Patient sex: F
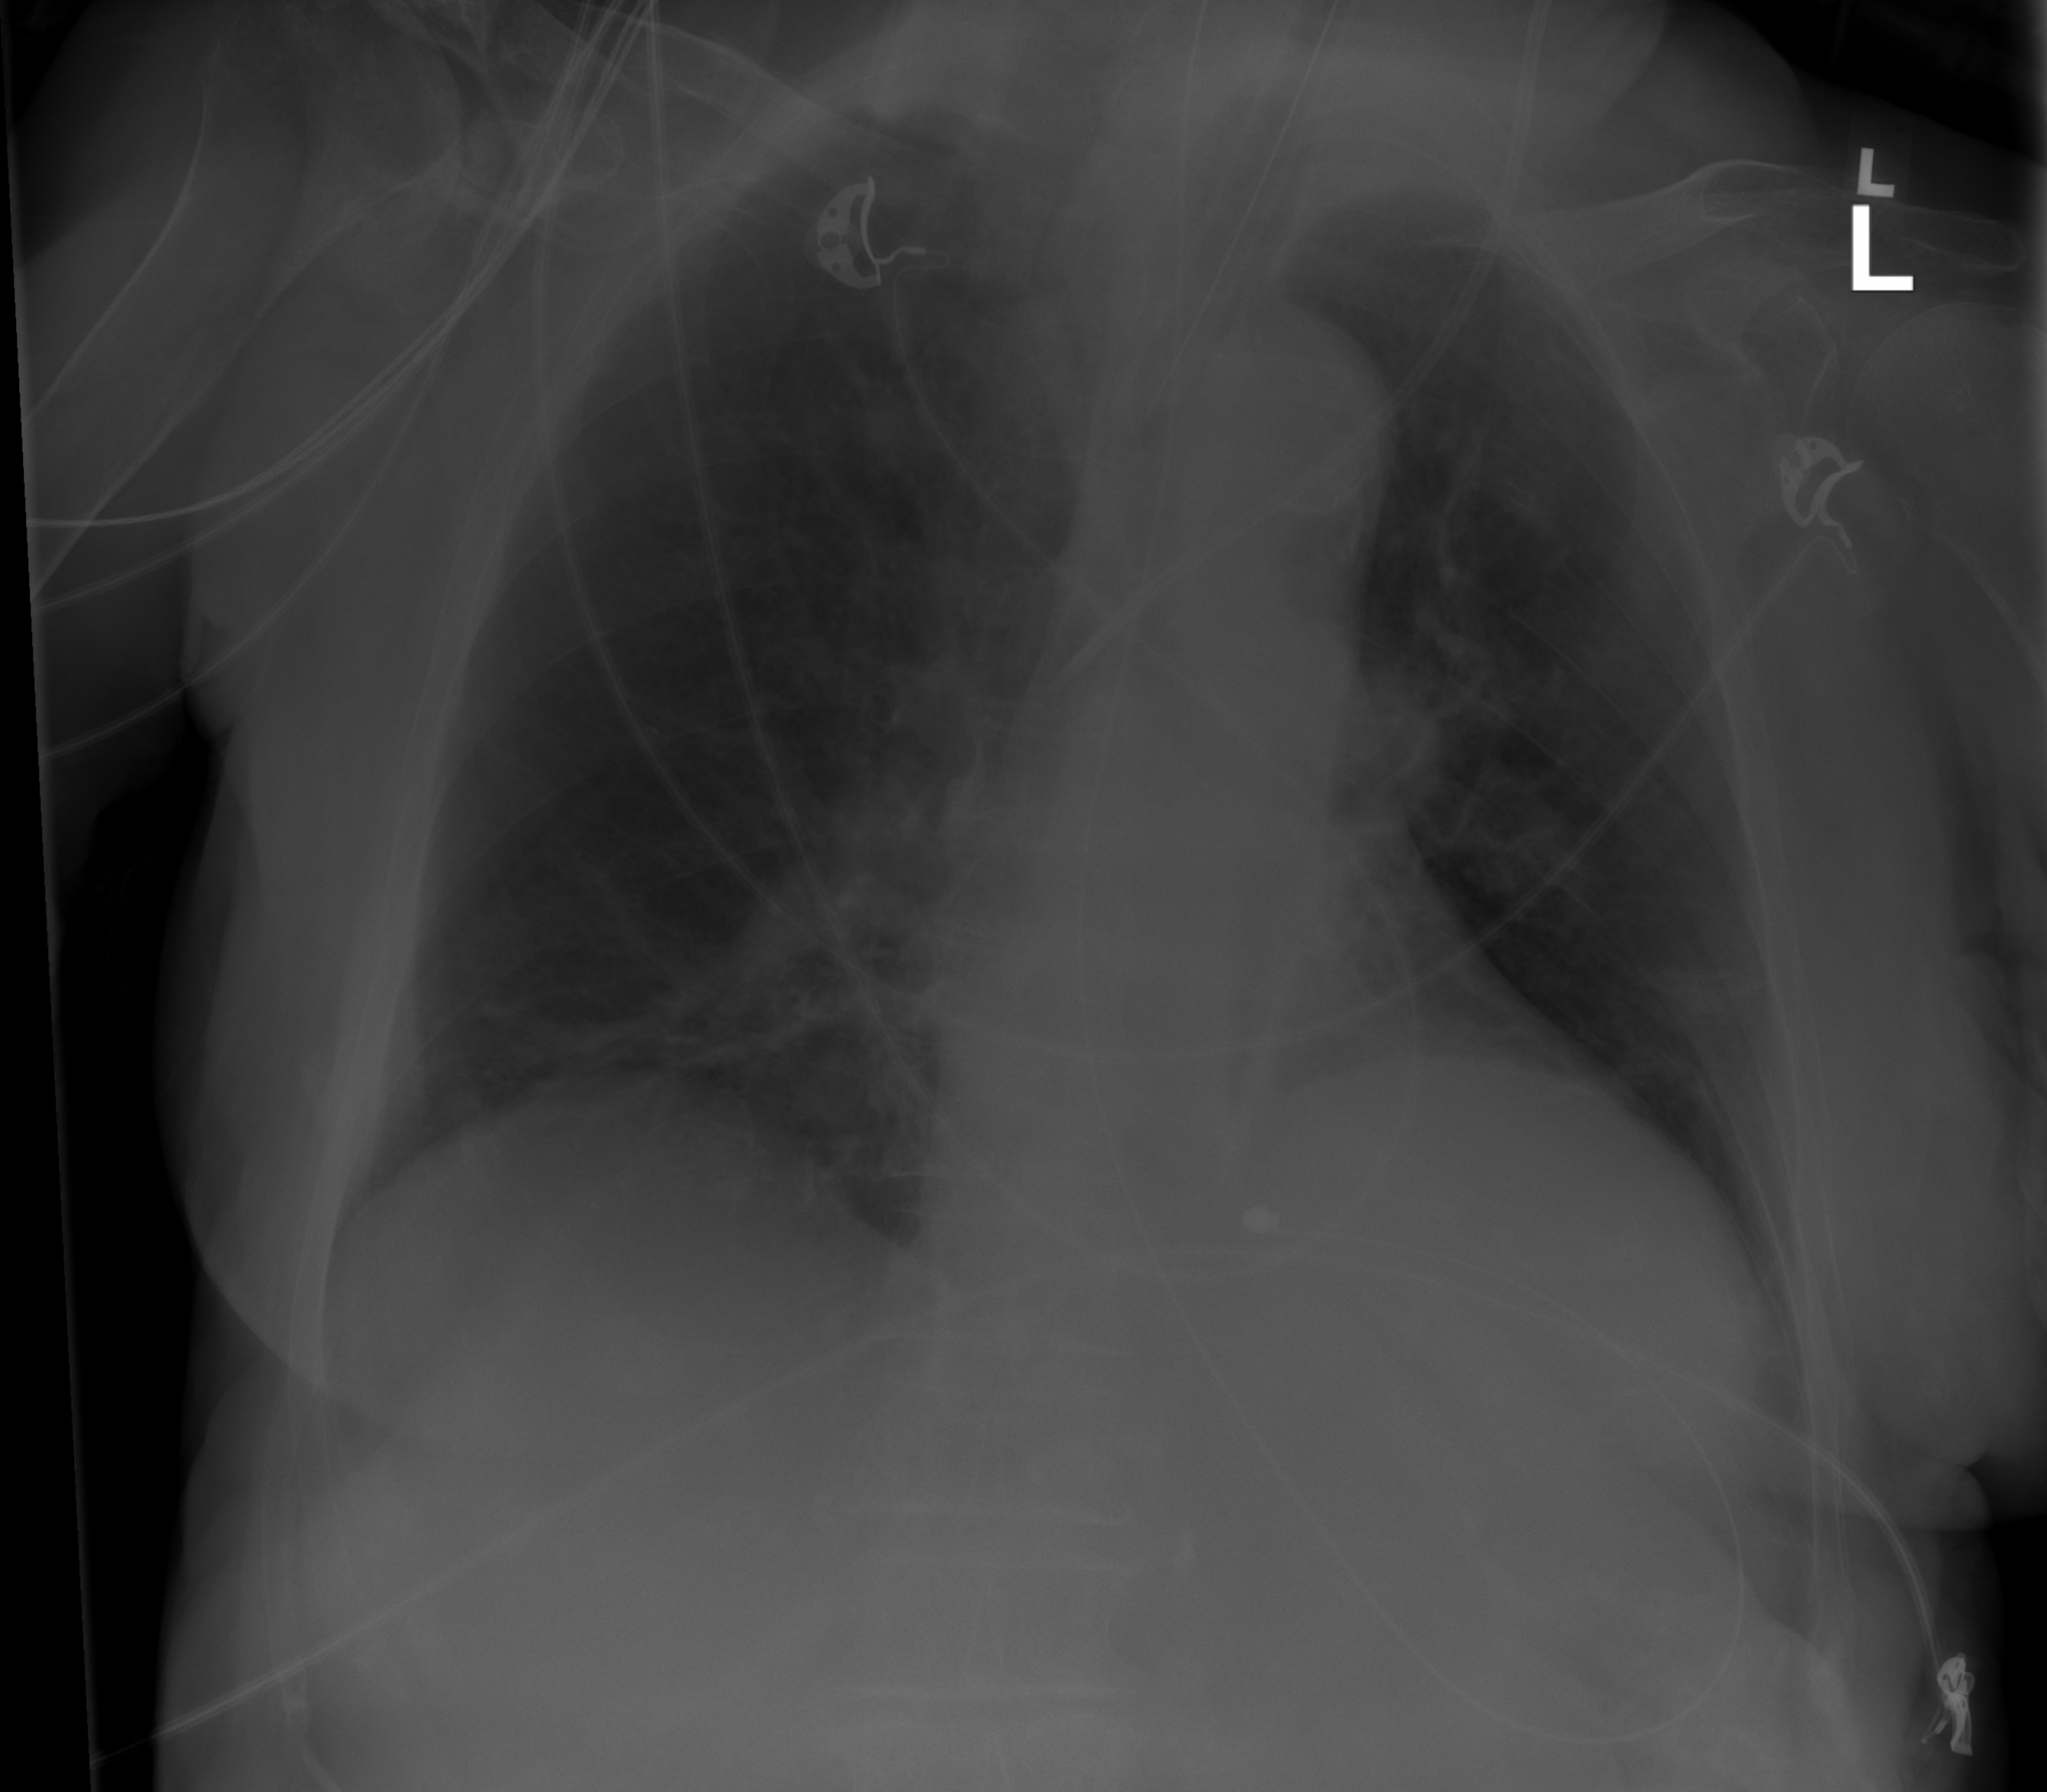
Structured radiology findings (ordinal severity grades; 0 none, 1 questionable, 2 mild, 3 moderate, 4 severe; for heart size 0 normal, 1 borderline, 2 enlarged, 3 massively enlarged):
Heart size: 2
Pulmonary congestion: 0
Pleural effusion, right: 0
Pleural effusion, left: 0
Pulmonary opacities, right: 2
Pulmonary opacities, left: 0
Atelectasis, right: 2
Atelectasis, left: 2